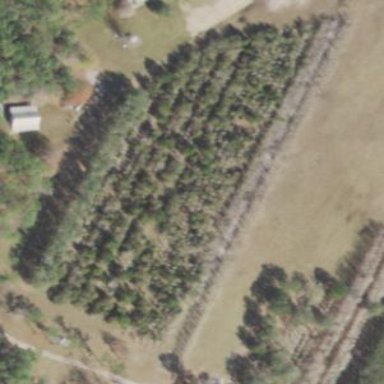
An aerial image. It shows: Plant nursery with trees.